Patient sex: M
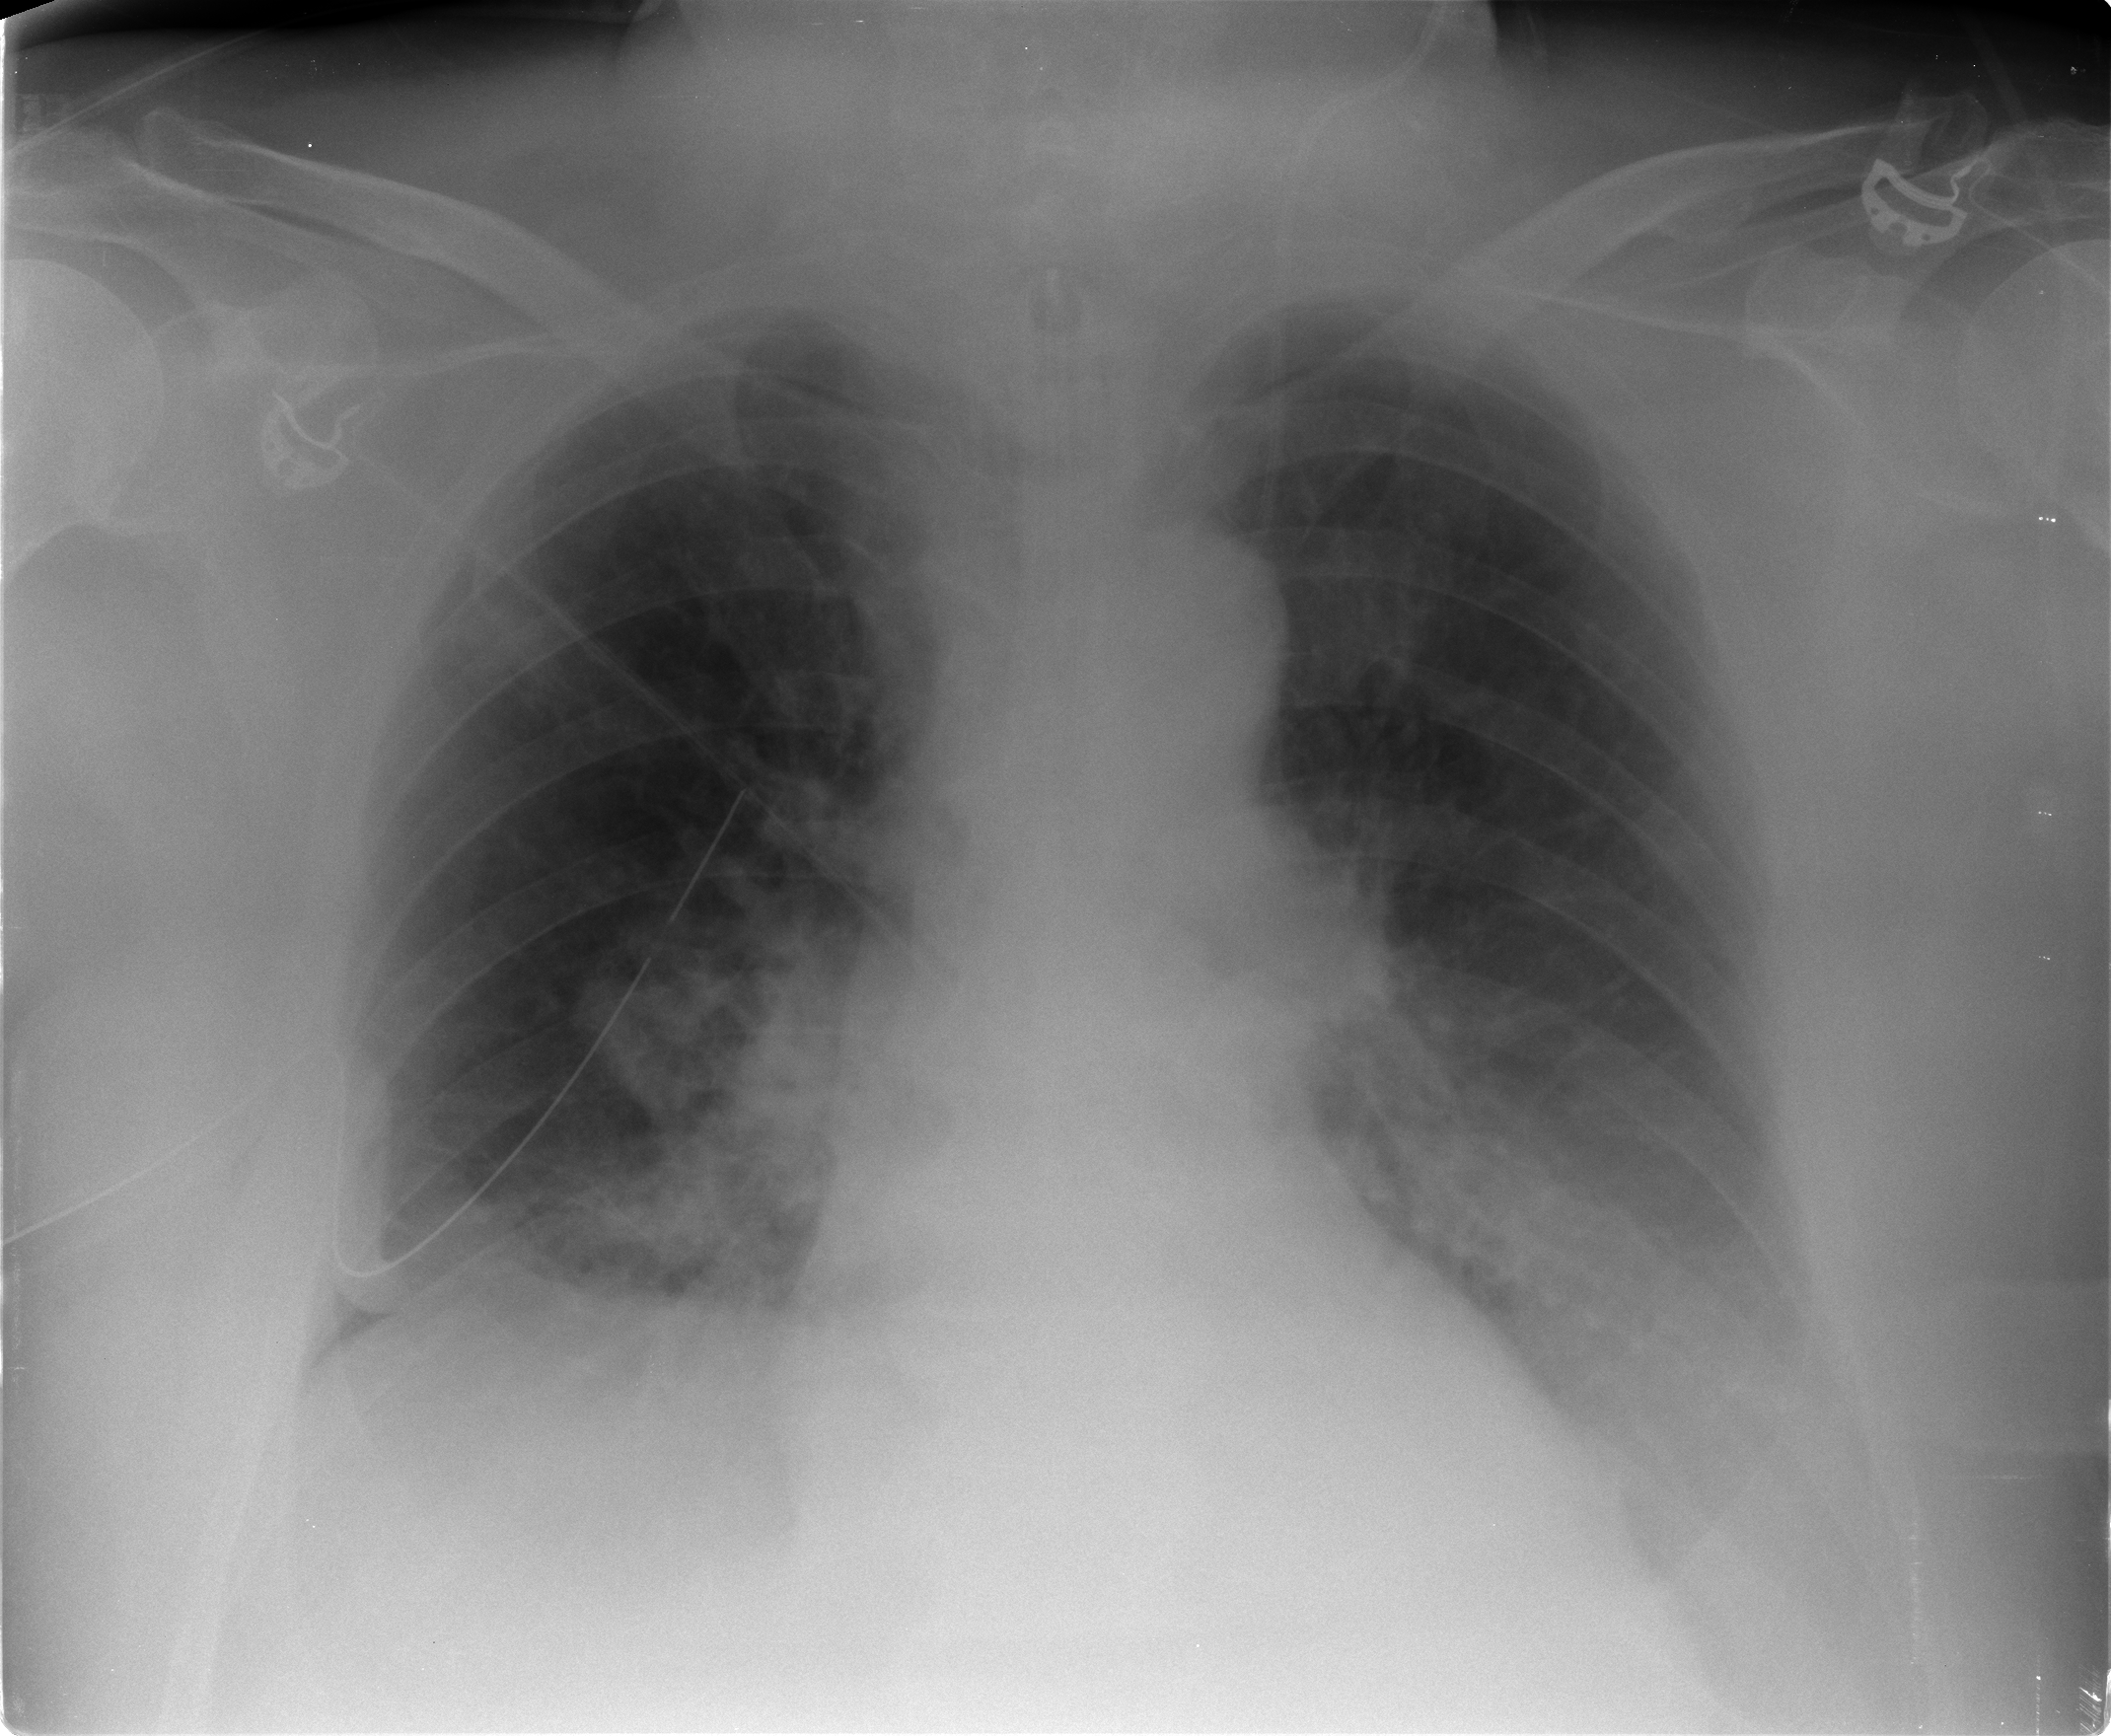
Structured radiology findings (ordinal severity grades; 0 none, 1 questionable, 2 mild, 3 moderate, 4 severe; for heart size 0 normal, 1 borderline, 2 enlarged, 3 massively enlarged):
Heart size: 0
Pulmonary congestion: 2
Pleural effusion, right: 2
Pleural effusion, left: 2
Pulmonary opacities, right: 2
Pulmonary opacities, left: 0
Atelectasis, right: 2
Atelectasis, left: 2